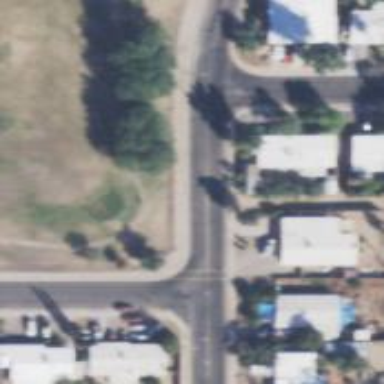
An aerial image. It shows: Alleyway designated as service road.